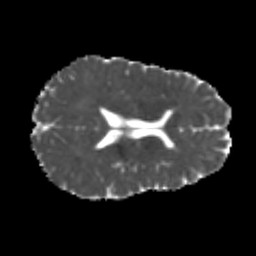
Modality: MD
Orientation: axial
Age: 23
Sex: female
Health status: healthy
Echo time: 0.074 s